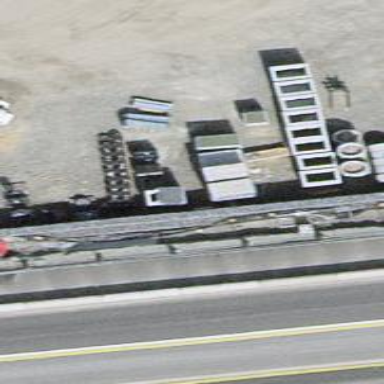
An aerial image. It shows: Motorcycle parking facility.